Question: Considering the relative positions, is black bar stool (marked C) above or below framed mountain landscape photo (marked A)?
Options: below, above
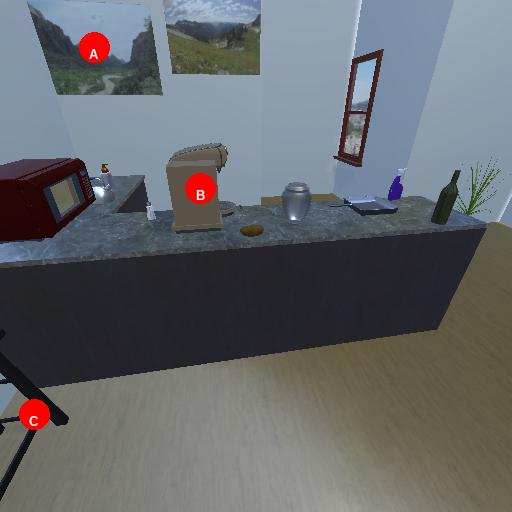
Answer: below